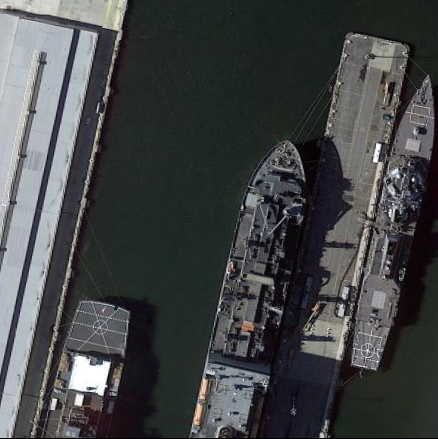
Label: destroyer